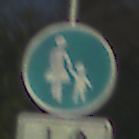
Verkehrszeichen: Gehweg
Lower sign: RichtungsangabeDurchPfeile8
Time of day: SunriseSunset
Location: Outdoor (Nature)
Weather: Clear
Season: NotSpecified
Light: Natural